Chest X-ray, AP view. Patient: 29 years old, sex M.
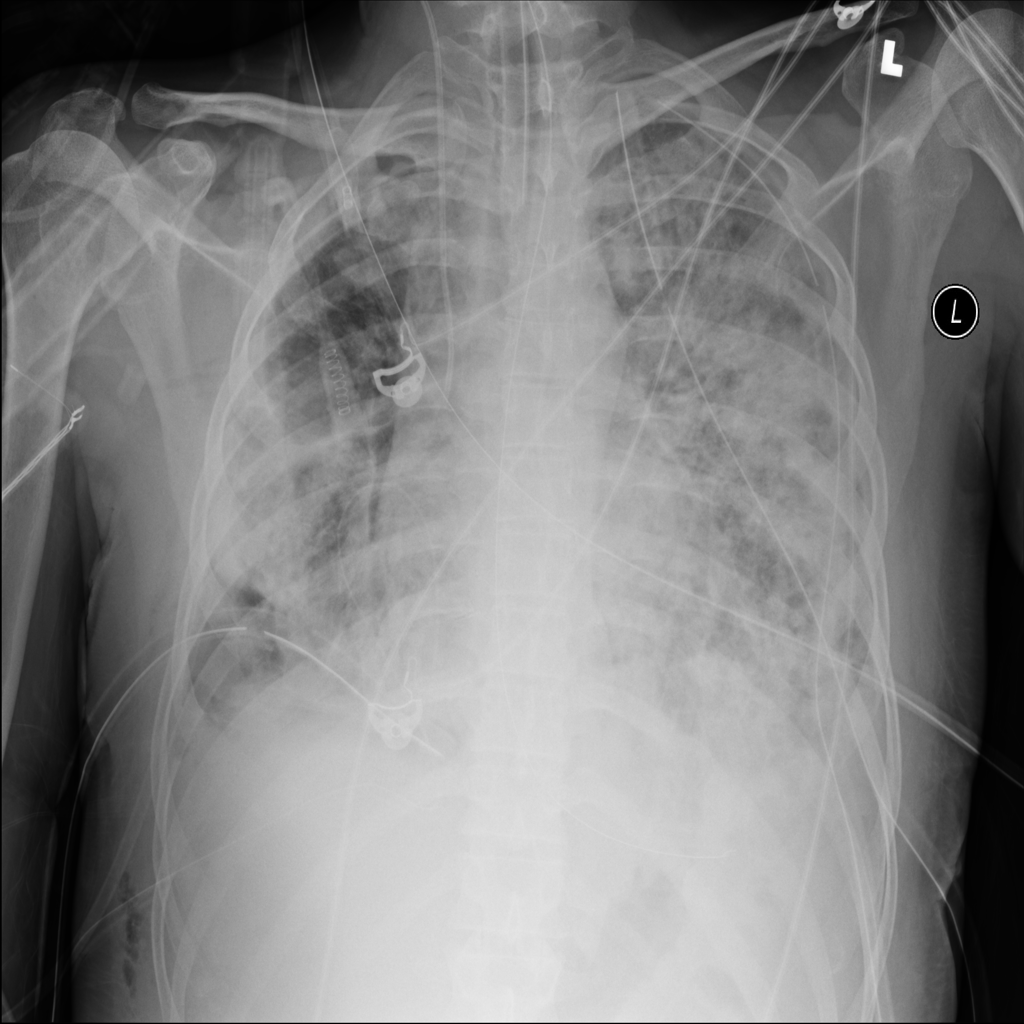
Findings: Emphysema